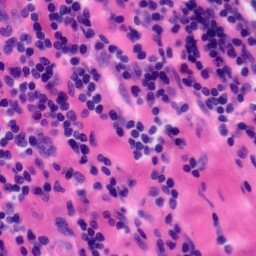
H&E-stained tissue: Tonsil